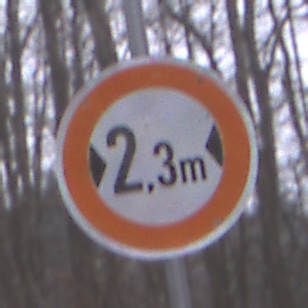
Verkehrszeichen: TatsaechlicheBreite2Komma3
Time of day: Midday
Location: Outdoor (Nature)
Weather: Overcast
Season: Autumn
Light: Natural